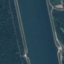
Land use / land cover class: River